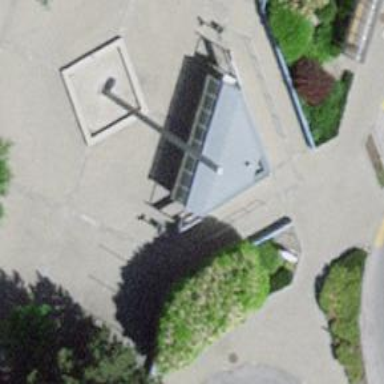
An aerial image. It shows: Kiosk shop.